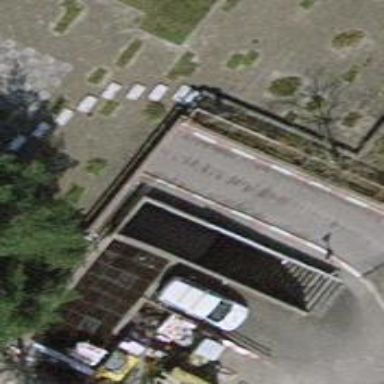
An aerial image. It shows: Parking entrance.